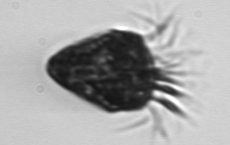
Label: Strombidium_morphotype2